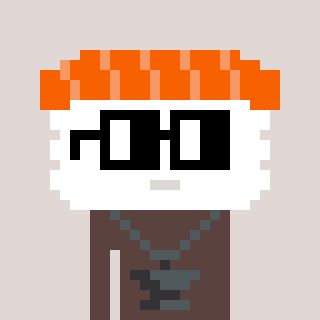
a pixel art character with square black glasses, a nigiri-shaped head and a darkbrown-colored body on a warm background